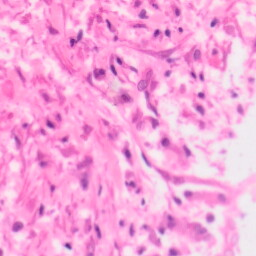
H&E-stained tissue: Colon